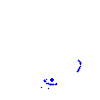
Particle: kaon